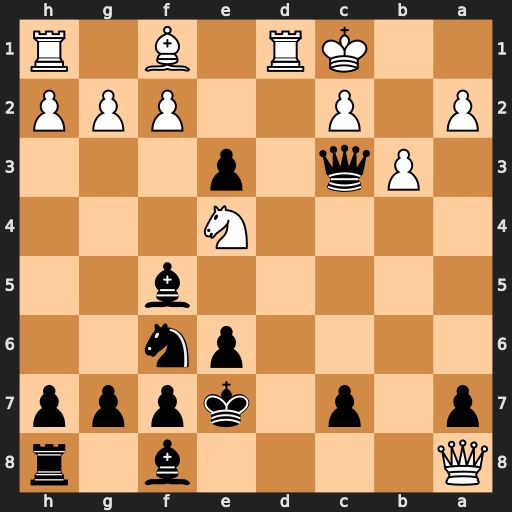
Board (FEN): Q4b1r/p1p1kppp/4pn2/5b2/4N3/1Pq1p3/P1P2PPP/2KR1B1R
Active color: b
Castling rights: -
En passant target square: -
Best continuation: Qa1#